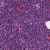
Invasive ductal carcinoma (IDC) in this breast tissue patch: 1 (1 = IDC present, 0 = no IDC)